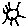
Label: sun